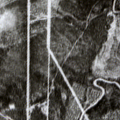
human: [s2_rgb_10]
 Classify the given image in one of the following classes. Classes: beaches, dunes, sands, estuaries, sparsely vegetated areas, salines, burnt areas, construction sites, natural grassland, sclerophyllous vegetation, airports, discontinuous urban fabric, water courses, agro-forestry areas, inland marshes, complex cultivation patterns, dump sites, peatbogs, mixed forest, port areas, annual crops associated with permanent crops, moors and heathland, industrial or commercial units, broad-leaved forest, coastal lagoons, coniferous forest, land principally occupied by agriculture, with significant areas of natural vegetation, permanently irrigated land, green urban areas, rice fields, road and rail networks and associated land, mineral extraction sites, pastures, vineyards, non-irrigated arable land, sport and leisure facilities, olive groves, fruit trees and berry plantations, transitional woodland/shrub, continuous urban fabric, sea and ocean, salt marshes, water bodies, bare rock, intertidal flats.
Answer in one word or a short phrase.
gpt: coniferous forest, mixed forest, peatbogs